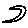
Label: moon